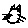
Label: cat